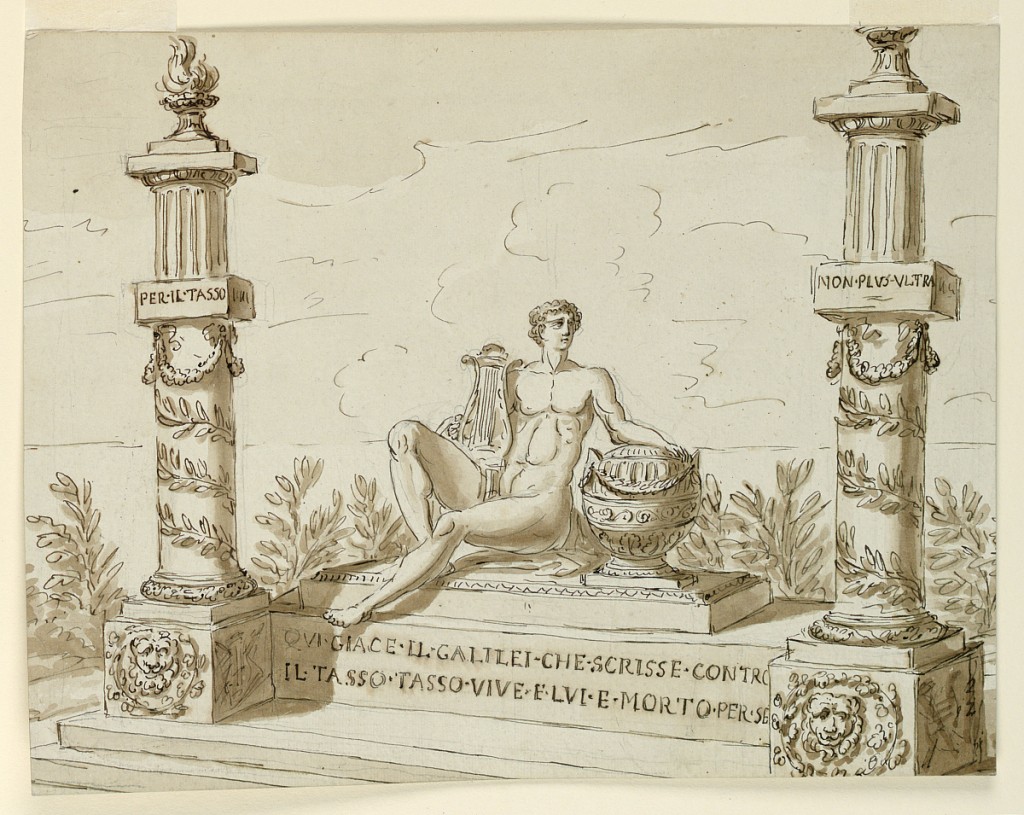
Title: Design for a Sepulchral Monument for the Critic Galilei
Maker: Giuseppe Barberi, Italian, 1746–1809
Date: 1795–1809
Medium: Pen and brown ink, brush and brown wash, graphite on blued-white laid paper
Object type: Drawing
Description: Obliquely and somehwat incompletely shownn. Two steps lead to a platform. Apollo is seated on a plinth. His left hand lies upon an urn. Inscription at the front side of a base: "QVI - GIACE. IL. GALILEI. CHE. SCRISSE. CONTRO / IL. TASSO. VIVE. E. LVI. E. MORTO. PER. SE." Projecting at the front side corners of the base are columns, bearing inscriptions: "PER IL. TASSO" and "NON PLVS. VLTRA.", respectively, and topped by urns with fire. In landscape.